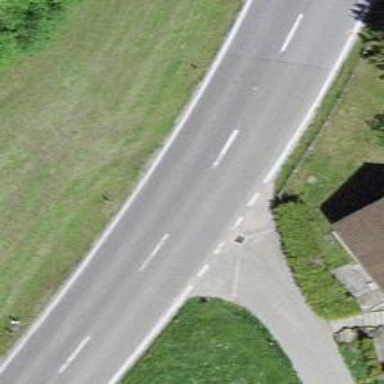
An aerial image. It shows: Secondary road with asphalt surface.